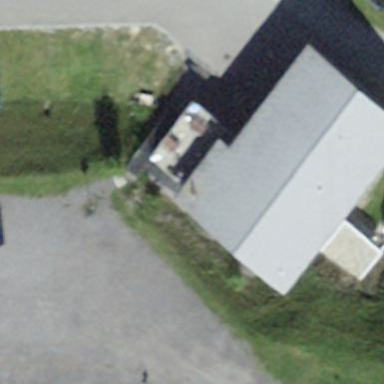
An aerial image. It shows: Hotel building also serves as bed and breakfast guest house.